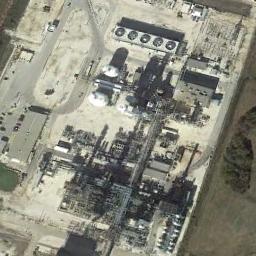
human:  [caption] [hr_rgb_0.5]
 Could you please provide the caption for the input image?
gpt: The industrial area is empty .

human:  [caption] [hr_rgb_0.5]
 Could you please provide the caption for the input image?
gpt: There are lots of houses in the industrial area .

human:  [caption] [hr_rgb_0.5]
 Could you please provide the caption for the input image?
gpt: The industrial area with lots of industrial equipment is surrounded by a lawn .

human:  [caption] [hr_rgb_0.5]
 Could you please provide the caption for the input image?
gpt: In an industrial area, There are factories, Roads and some large-scale open-air machinery and equipment, Metal tanks, Pipelines, Etc .

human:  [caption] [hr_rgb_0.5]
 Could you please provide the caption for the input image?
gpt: There are some black pipelines and empty land on the industrial area .